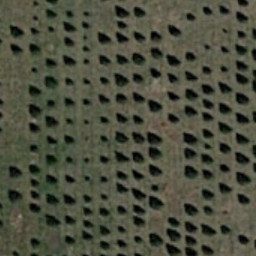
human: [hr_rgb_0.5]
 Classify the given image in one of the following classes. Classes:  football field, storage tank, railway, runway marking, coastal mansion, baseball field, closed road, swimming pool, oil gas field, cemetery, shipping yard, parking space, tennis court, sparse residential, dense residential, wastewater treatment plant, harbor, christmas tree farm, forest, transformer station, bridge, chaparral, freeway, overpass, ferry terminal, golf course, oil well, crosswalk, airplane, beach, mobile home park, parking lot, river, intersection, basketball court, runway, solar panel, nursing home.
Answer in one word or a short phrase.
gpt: christmas tree farm